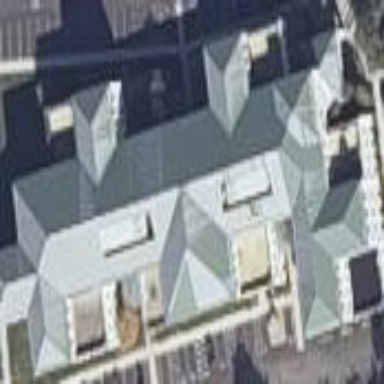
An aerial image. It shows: Office building.